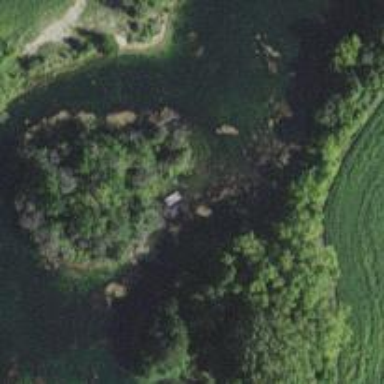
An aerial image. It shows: Islet.